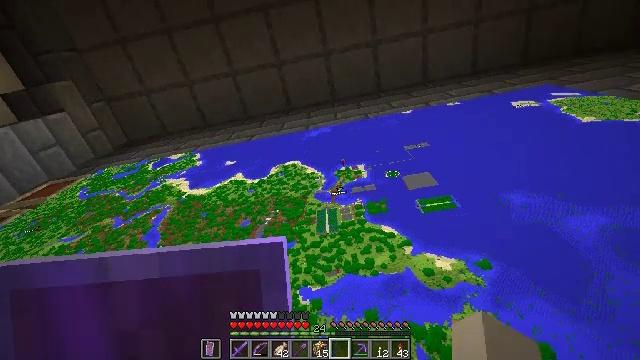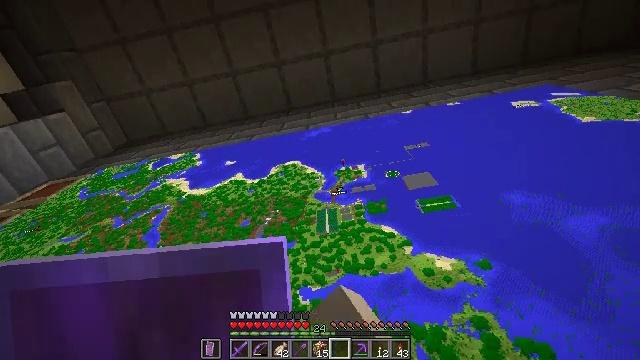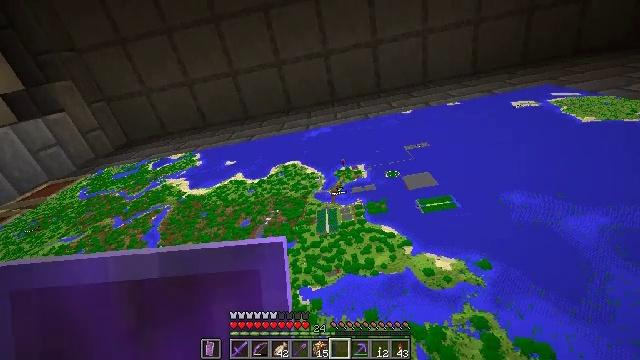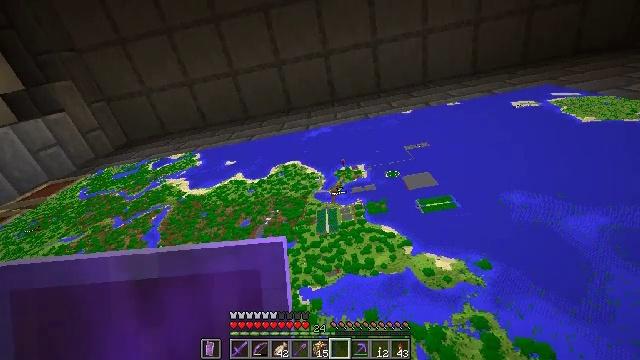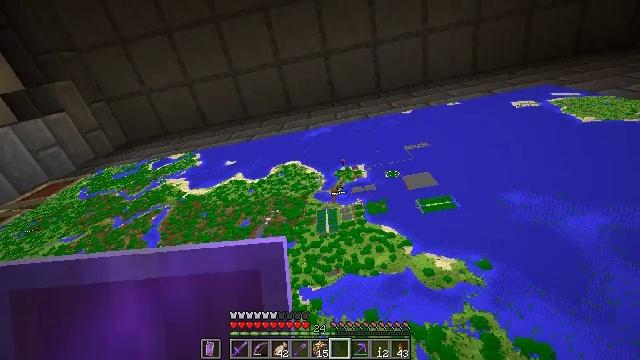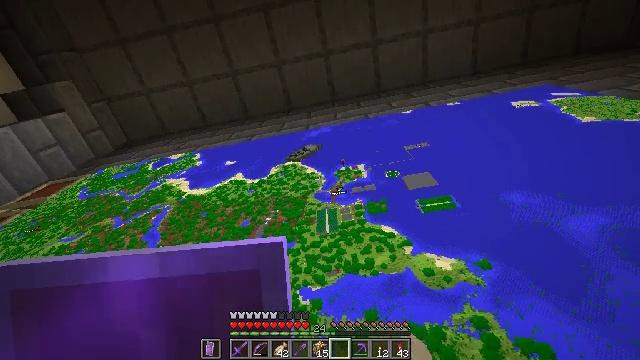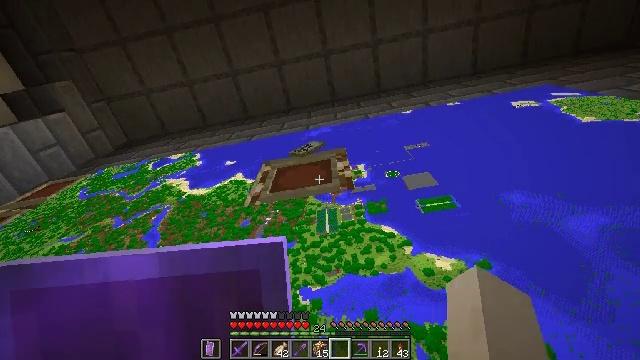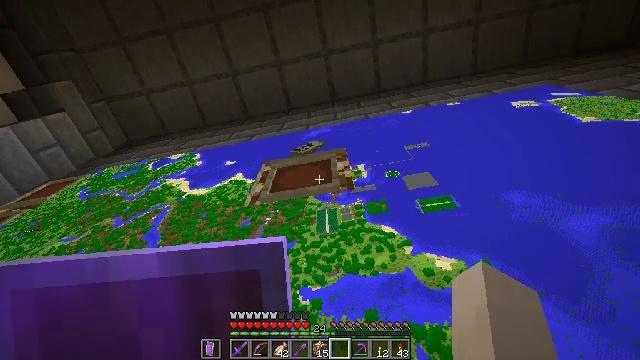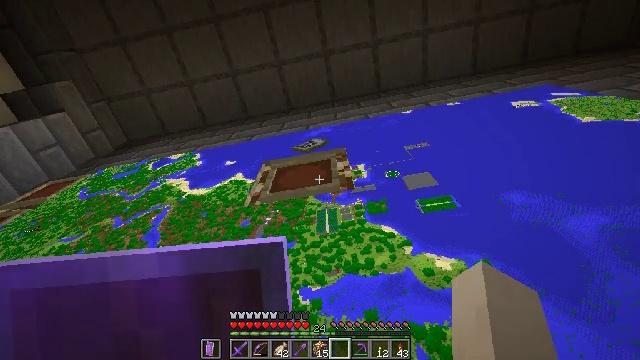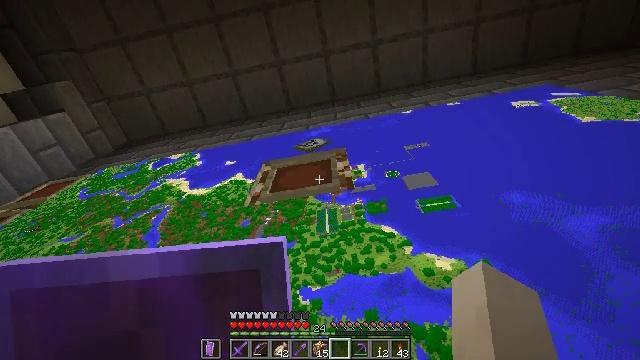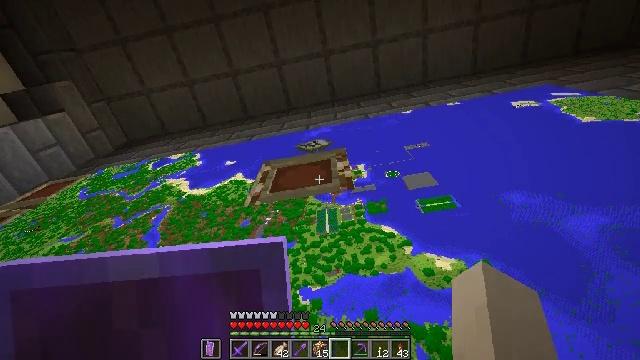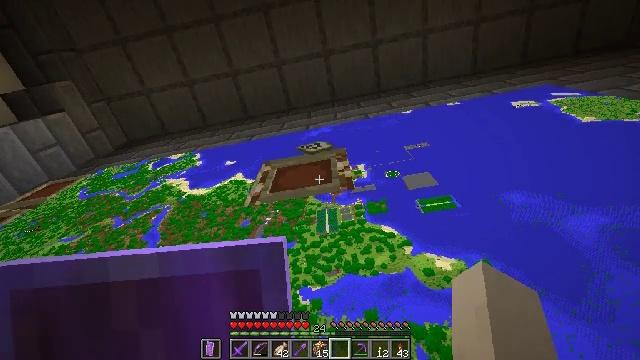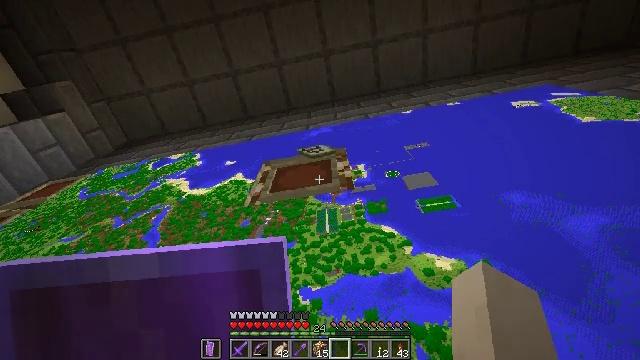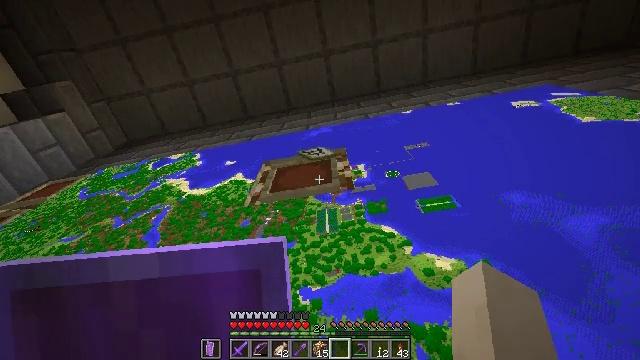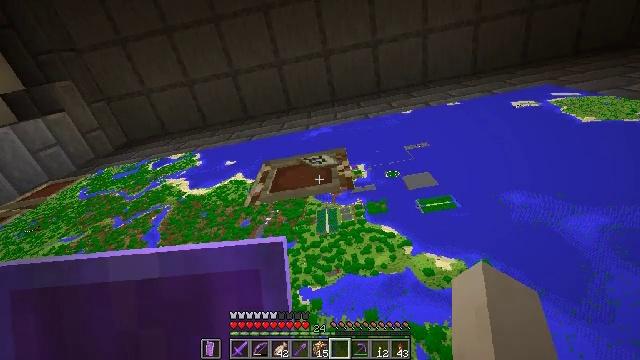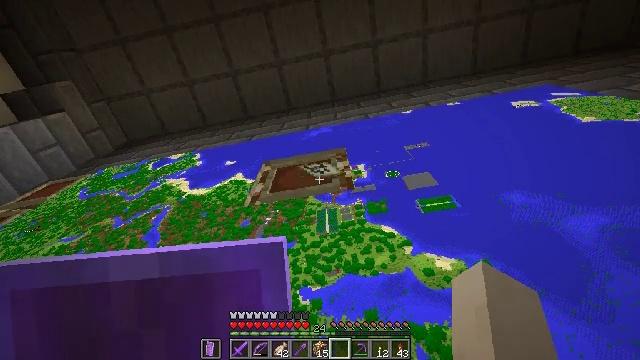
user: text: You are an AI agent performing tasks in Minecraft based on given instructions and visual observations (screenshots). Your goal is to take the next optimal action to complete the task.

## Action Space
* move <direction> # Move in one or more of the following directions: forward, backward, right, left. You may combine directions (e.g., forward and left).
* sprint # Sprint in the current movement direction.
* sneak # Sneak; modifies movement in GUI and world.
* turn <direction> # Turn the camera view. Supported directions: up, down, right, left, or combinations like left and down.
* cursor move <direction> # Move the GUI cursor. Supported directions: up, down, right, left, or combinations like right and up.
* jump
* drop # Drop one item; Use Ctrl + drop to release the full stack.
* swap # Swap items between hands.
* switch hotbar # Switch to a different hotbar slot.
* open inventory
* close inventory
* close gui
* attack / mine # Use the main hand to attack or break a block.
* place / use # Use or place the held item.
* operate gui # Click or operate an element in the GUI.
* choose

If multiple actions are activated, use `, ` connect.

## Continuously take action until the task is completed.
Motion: motion action
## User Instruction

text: Craft a smooth stone.
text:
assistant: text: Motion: attack / mine
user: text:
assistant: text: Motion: attack / mine
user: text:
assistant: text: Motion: attack / mine
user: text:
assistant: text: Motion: no_op
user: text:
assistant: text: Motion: no_op
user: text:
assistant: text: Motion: no_op
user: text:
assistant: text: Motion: no_op
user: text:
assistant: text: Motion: no_op
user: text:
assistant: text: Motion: no_op
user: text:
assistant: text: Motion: no_op
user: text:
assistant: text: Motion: no_op
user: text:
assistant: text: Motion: no_op
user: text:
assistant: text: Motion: no_op
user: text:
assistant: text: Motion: no_op
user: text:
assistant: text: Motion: no_op
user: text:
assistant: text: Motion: no_op
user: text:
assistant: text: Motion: turn down
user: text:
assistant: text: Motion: turn down
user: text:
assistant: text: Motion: turn right and down
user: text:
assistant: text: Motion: turn down
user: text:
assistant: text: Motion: turn right and down
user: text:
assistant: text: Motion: turn right and down
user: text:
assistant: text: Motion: turn down
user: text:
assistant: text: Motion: turn right and down
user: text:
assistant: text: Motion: turn right and down
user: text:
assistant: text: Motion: turn down
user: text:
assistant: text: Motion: no_op
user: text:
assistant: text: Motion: no_op
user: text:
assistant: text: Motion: no_op
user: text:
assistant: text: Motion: no_op